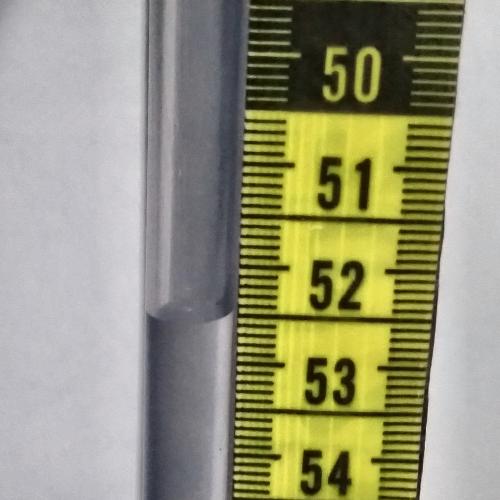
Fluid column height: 52.5 cm